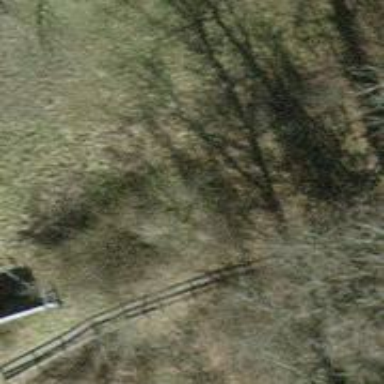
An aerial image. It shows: Bench.